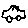
Label: car